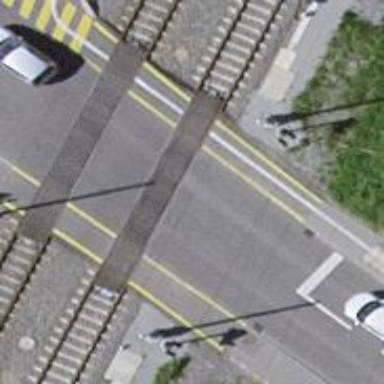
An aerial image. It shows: Full barrier level crossing along the railway.